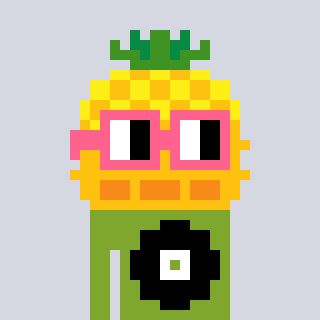
a pixel art character with square pink glasses, a pineapple-shaped head and a slimegreen-colored body on a cool background